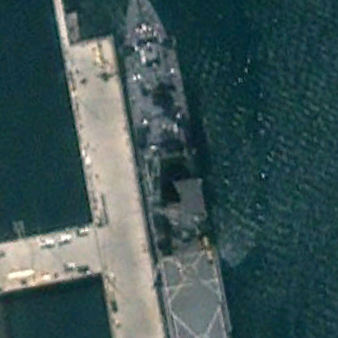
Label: combat